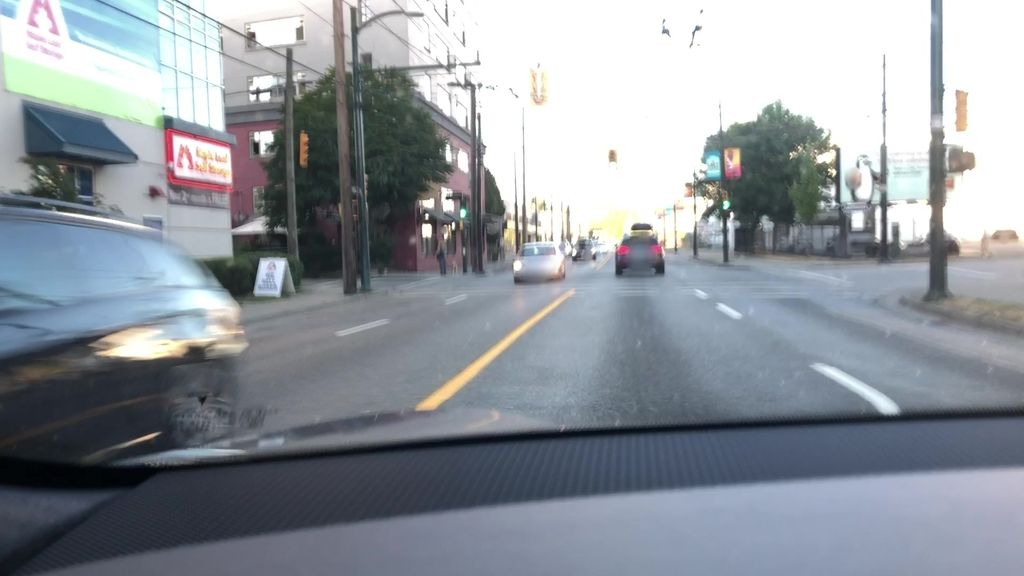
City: vancouver